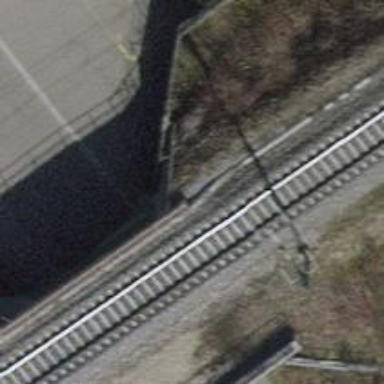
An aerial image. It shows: Railway bridge with electrified tracks and single contact line.